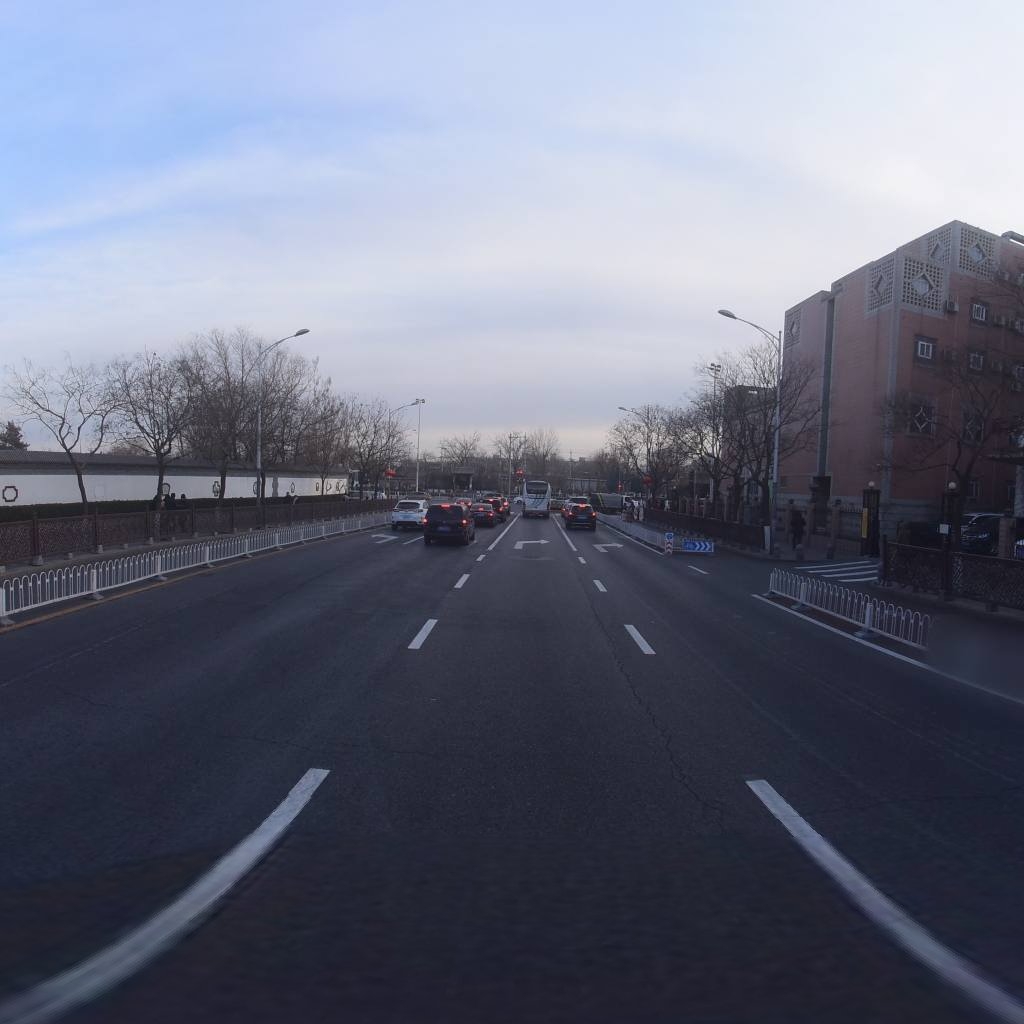
Region: Xicheng
Road damage annotations: longitudinal crack, transverse crack, transverse crack